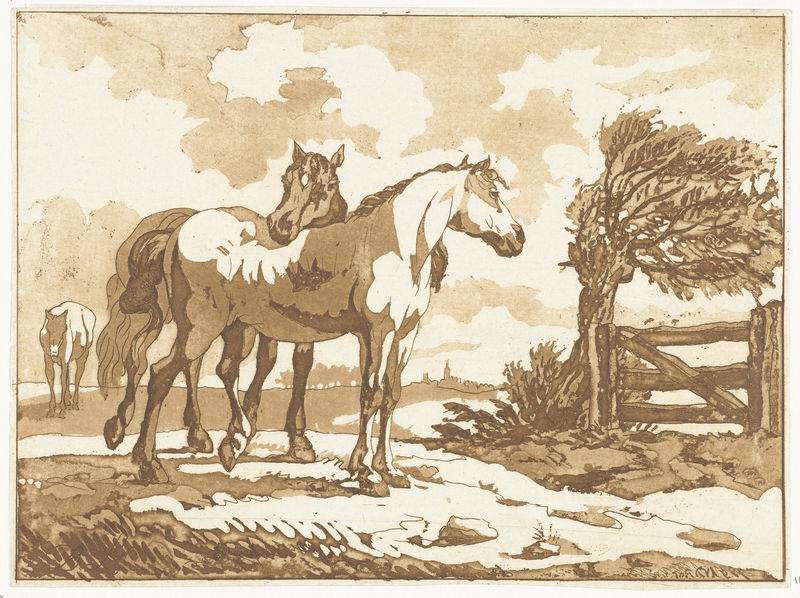
Titel: Paarden
Künstler: Anthonie van den Bos
Standort: Amsterdam
Institution: Rijksmuseum
Schlagwörter: baum, feder, himmel, kopf, weiß, wolken, aquarell, bäume, landschaft, braun, hell, zeichnung, rot, weg, wiese, zaun, stein, steine, hals, feld, horizont, weide, wind, gatter, kirche, drei, pferd, pferde, blesse, huf, hufe, mähne, schwanz, schweif, sepia, tor, laviert, radierung, stich, pinsel, perde, gouache, zaund, schwarz-braunkontrast, деревня, лошади, две лошади, ветер